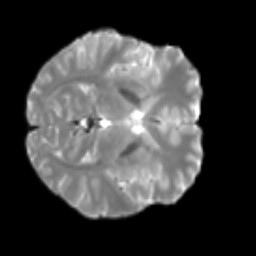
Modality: T2w
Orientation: axial
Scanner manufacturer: siemens
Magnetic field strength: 3 T
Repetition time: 4 s
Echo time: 0.0594 s